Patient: sex M, age 45
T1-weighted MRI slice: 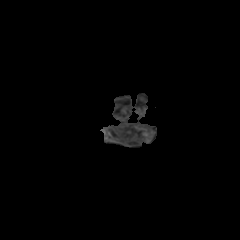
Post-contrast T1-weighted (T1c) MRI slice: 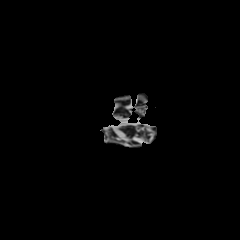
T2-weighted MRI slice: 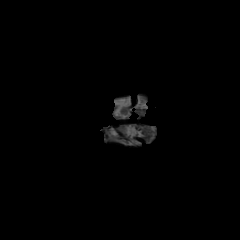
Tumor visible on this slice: no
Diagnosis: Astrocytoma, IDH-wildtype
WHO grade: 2